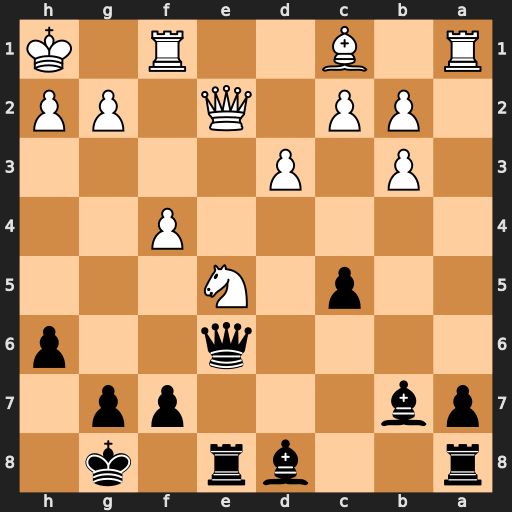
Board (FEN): r2br1k1/pb3pp1/4q2p/2p1N3/5P2/1P1P4/1PP1Q1PP/R1B2R1K
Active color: b
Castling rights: -
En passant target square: -
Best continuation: f6